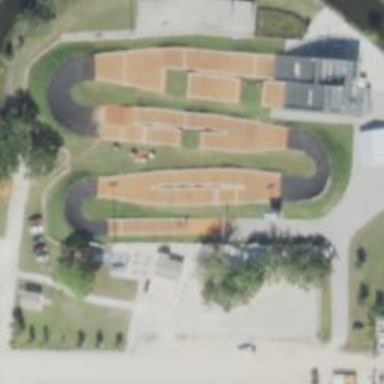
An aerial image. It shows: Cycling track for leisure and sports activities.